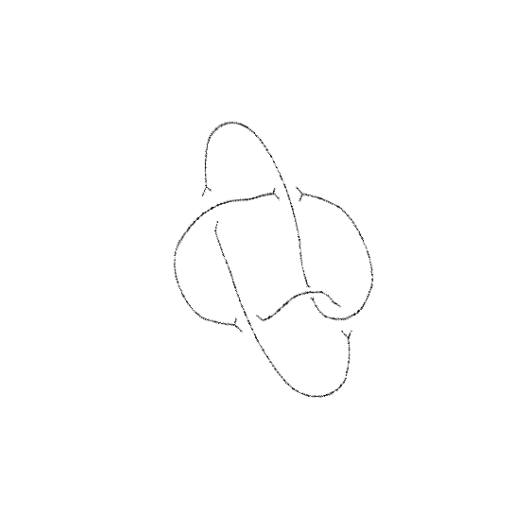
Crossing number: 5